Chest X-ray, PA view. Patient: 63 years old, sex M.
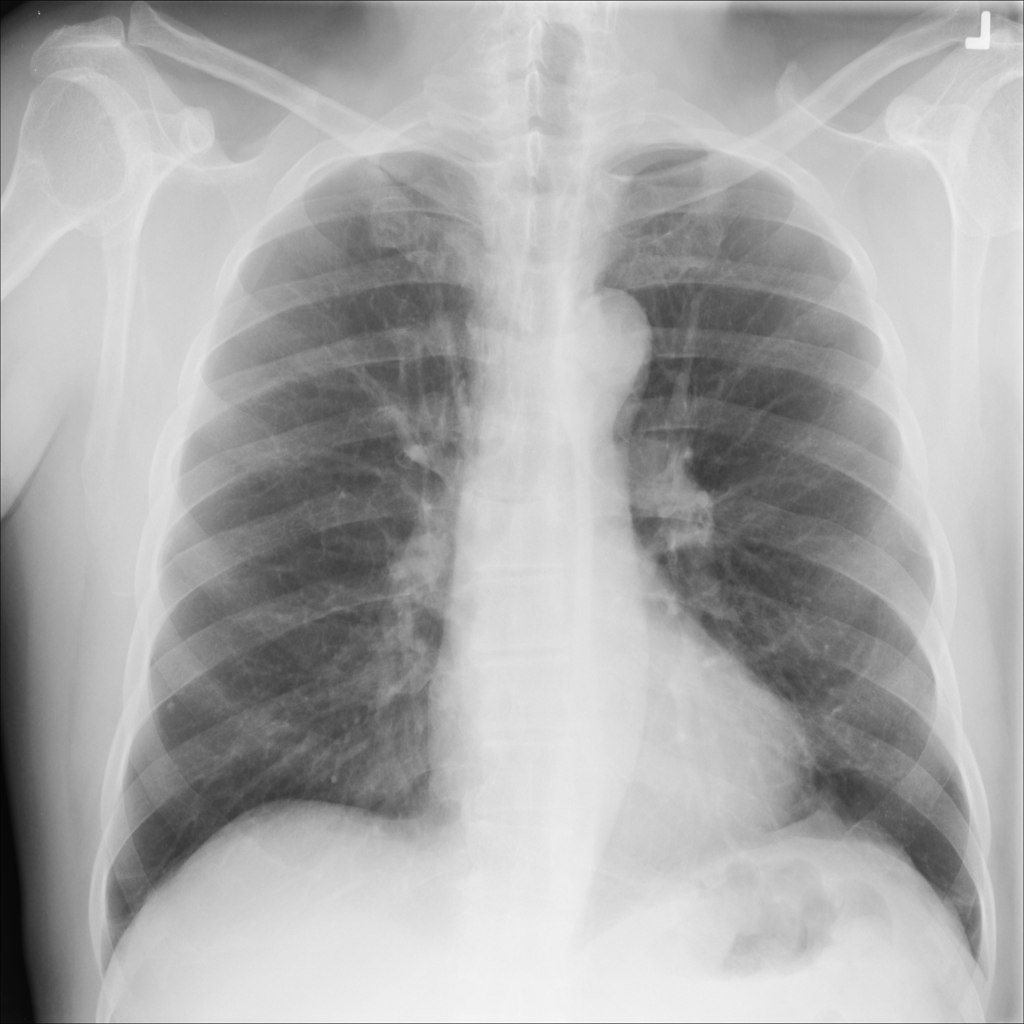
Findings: No Finding